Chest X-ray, PA view. Patient: 25 years old, sex F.
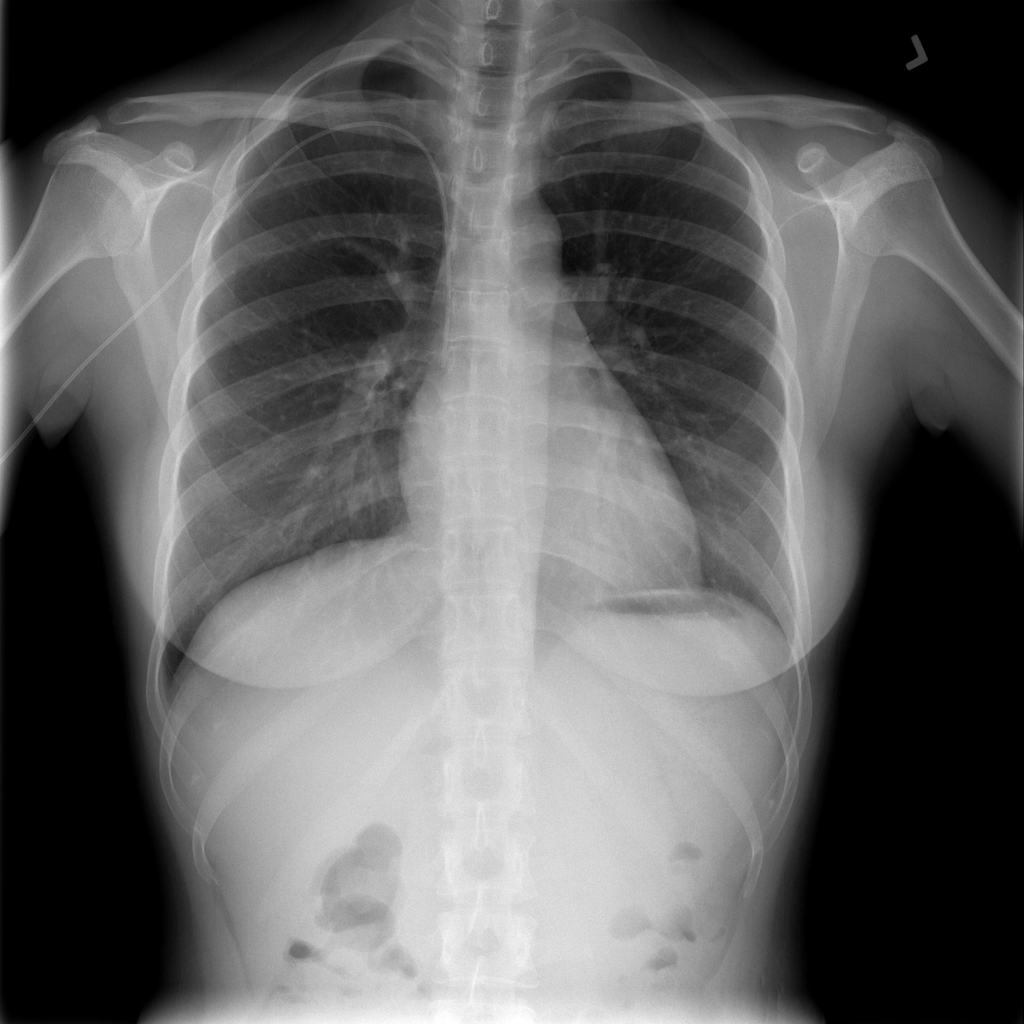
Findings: Infiltration